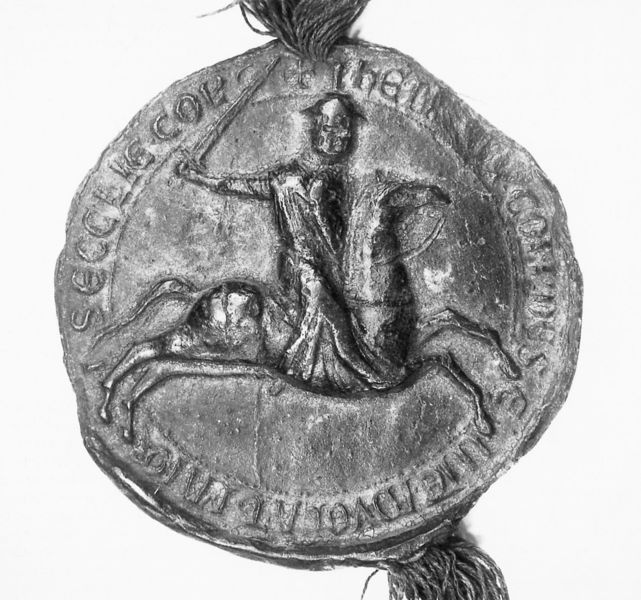
Titel: Siegel Heinrichs III. von Sayn
Schlagwörter: mann, pferd, reiter, inschrift, foto, schwarzweiß, schwert, stempel, krieger, siegel, prägung, münze, schrifzeichen, münze pfedrd siegl reiter dkfja